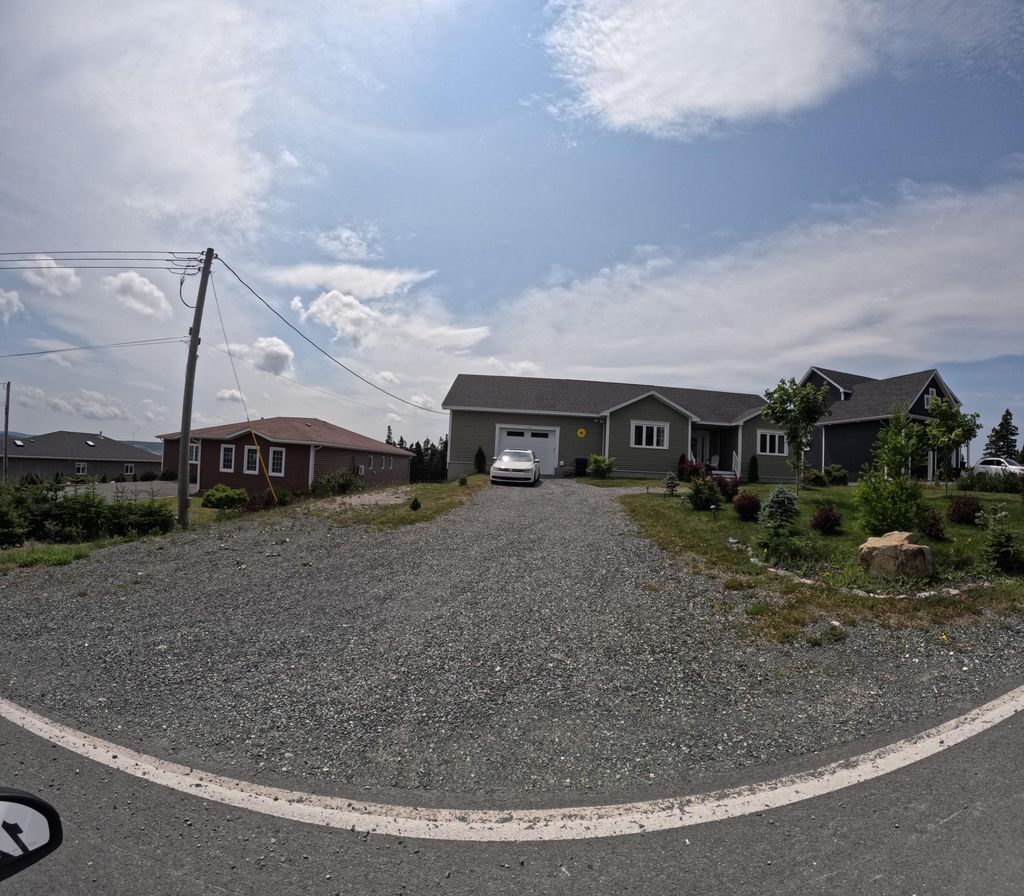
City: st_johns